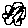
Label: cloud